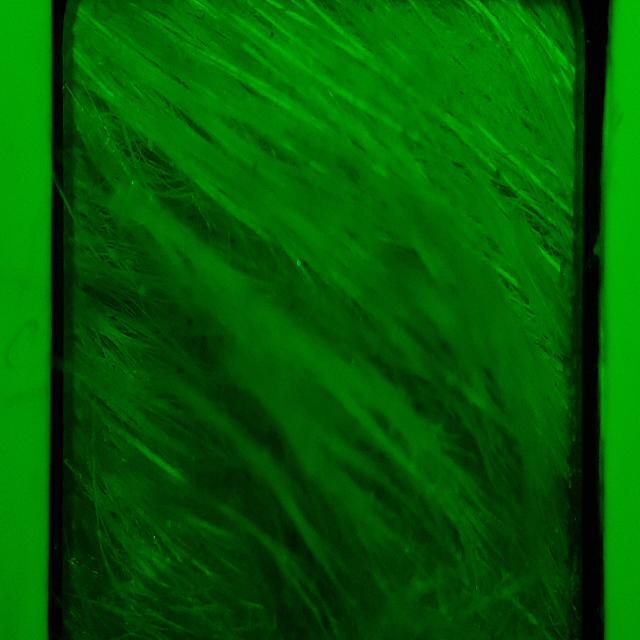
Canine fungal skin infection — characterized by alopecia, scaling, crusting, and circular lesions. Common agents include Malassezia and Candida species.